Question: I installed the text editor <URL>.
When I wanted to uninstall, I didn't see any uninstall program. When I went to the "Remove programs" window, the uninstall option was invalid.

I found the same question for <URL>, but so far no details for Windows.
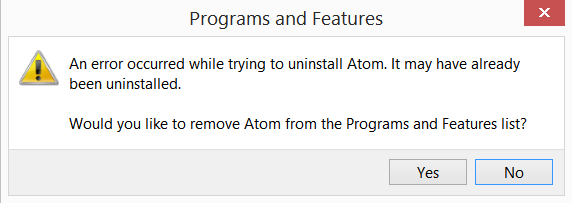
Answer: You have to remove some folders and then Atom should be removed from your computer:
Delete these folders:
'''
C:\Users\UserName\.atom
C:\Users\UserName\AppData\Local\atom
C:\Users\UserName\AppData\Roaming\Atom
'''
And this shortcut file:
'''
C:\Users\UserName\AppData\Roaming\Microsoft\Windows\Start Menu\Programs\GitHub, Inc\Atom
'''
---
To remove the PATH entry, key, "Edit the System Environment Variables" and select "Environment Variables..." button on the bottom right

Highlight "PATH" on the top end hit "Edit..."

Then remove this entry:
'''
C:\Users\User Name\AppData\Local\atom\bin
'''
and click OK.

---
In order to remove the context menu commands you'll need to remove these keys from your registry:
'''
HKEY_CURRENT_USER\Software\Microsoft\Windows\CurrentVersion\Explorer\FileExts\.apmrc
HKEY_CLASSES_ROOT\*\shell\Open File in Atom
HKEY_CLASSES_ROOT\Directory\shell\Open Folder in Atom
HKEY_CLASSES_ROOT\Directory\Background\shell\Open Folder in Atom
HKEY_CLASSES_ROOT\LibraryFolder\Background\shell\Open Folder in Atom
'''